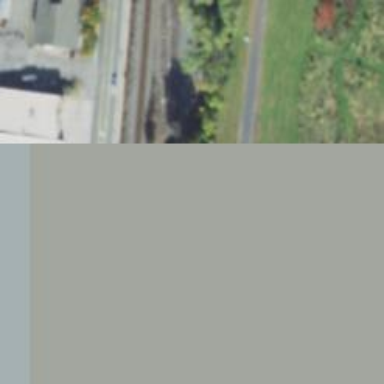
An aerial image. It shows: Railway siding with rails.